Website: macys
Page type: customer-info-address
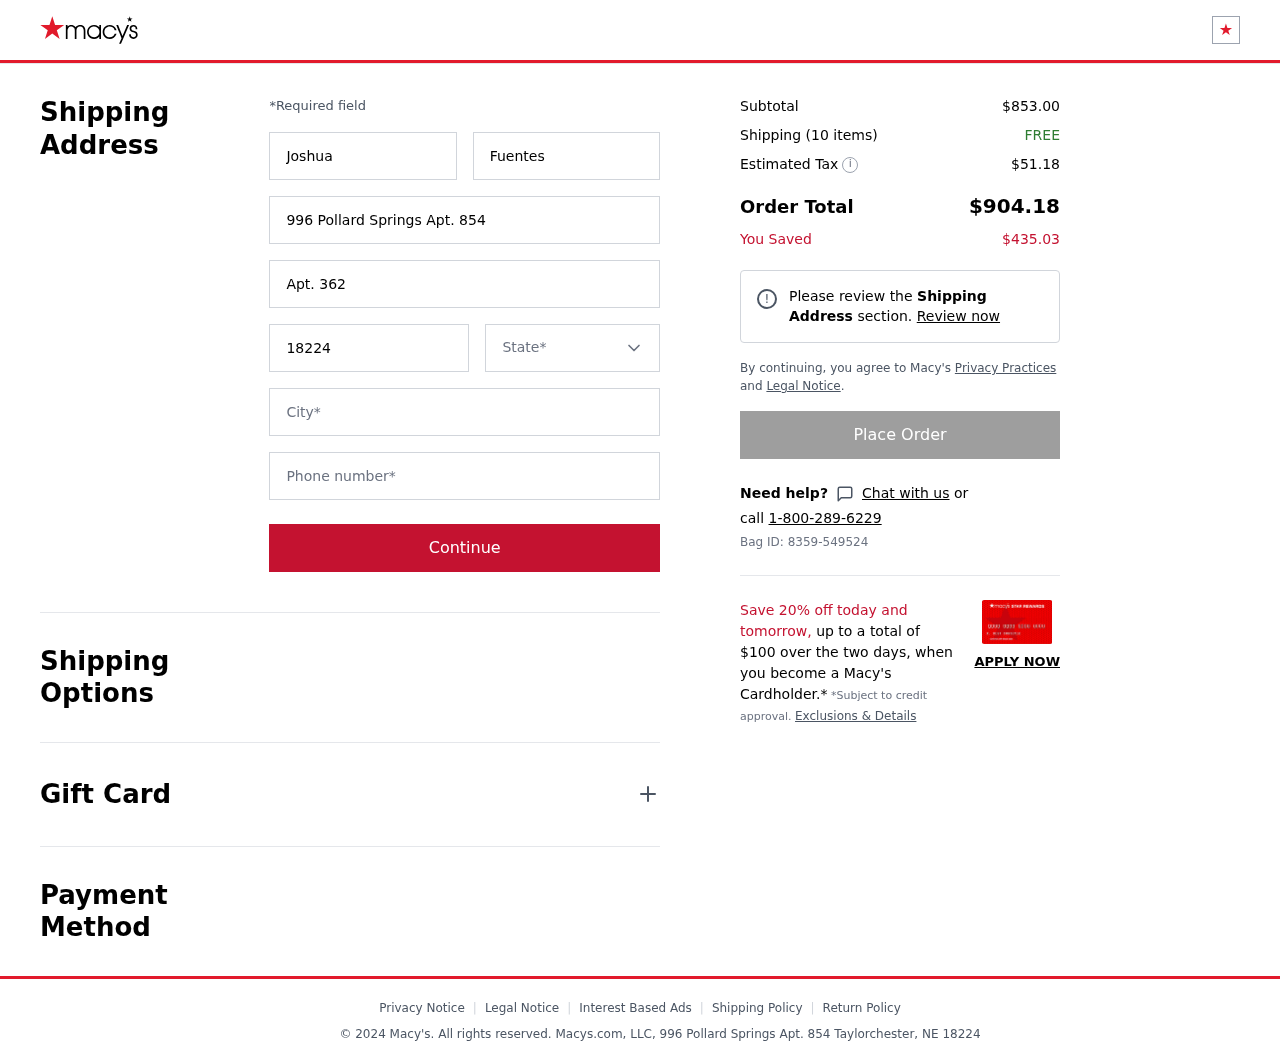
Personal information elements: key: PII_CITY
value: Taylorchester
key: PII_FIRSTNAME
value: Joshua
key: PII_LASTNAME
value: Fuentes
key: PII_PHONE
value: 9284605497
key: PII_POSTCODE
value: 18224
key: PII_STATE
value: Nebraska
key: PII_STREET
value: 996 Pollard Springs Apt. 854
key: PII_STREET2
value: Apt. 362
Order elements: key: ORDER_SUBTOTAL
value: $853.00
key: ORDER_NUM_ITEMS
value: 10
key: ORDER_SHIPPING_COST
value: FREE
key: ORDER_TAX
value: $51.18
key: ORDER_TOTAL
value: $904.18
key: ORDER_SAVINGS
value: $435.03
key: ORDER_BAG_ID
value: Bag ID: 8359-549524